【题型】证明题　【知识点】立体几何　【难度】hard
空间直角坐标系 \(O-xyz\) 中，任何一个平面的方程都能表示成 \(Ax+By+Cz+D=0\)（其中 \(A,B,C,D\in\mathbb{R},A^2+B^2+C^2\neq 0\)），且 \(\vec{n}=(A,B,C)\) 为该平面的法向量。

(1) 若平面 \(\alpha: x+y+z=2\)，\(\beta: mx+y+z=2\)，且 \(\alpha\perp\beta\)，求实数 \(m\) 的值；

(2) 请利用法向量和投影向量的相关知识证明：点 \(P(x_0,y_0,z_0)\) 到平面 \(Ax+By+Cz+D=0\) 的距离为
\[
d=\frac{|Ax_0+By_0+Cz_0+D|}{\sqrt{A^2+B^2+C^2}},
\]
若记集合 \(Q=\{(x,y,z)\mid |x|+|y|+|z|=2\}\) 所围成的几何体为 \(U\)，求 \(U\) 的内切球的表面积；

(3) 记集合 \(T=\{(x,y,z)\mid |x|+|y|\leq 2,|y|+|z|\leq 2,|z|+|x|\leq 2\}\) 中所有点构成的几何体为 \(W\)。
① 求 \(W\) 的体积 \(V\) 的值；
② 求 \(W\) 的相邻（有公共棱）两个面所成二面角的大小。
【解答】
\textbf{【答案】}
(1) \(\boldsymbol{m=-2}\)

(2) \(\boldsymbol{\dfrac{16\pi}{3}}\)

(3) ①\(\boldsymbol{16}\)；②\(\boldsymbol{\dfrac{2\pi}{3}}\)

\vspace{0.8em}
\textbf{【分析】}
(1) 根据题意可得两个面的法向量，结合向量垂直运算求解；

(2) 分析可知几何体为正八面体。法1：根据题中公式直接求内切圆半径，即可得表面积；法2：利用等体积法求内切圆半径，即可得表面积；

(3) 根据题意分析几何体的结构特征。①利用割补法求体积；②求相应的法向量，利用空间向量求二面角。

\vspace{0.8em}
\textbf{【详解】}
(1) 根据题意，平面 \(\alpha\) 的法向量 \(\vec{n_1}=(1,1,1)\)，平面 \(\beta\) 的法向量 \(\vec{n_2}=(m,1,1)\)，
所以 \(\vec{n_1}\cdot\vec{n_2}=1\times m+1\times 1+1\times 1=0\)，故 \(m=-2\)。

\vspace{0.5em}
(2) 不妨设 \(C\neq 0\)，在平面 \(Ax+By+Cz+D=0\) 内取一点 \(Q\!\left(0,0,-\dfrac{D}{C}\right)\)，则向量 \(\overrightarrow{QP}=(x_0,y_0,z_0+\dfrac{D}{C})\)，
取平面 \(Ax+By+Cz+D=0\) 的一个法向量 \(\vec{n}=(A,B,C)\)，
所以点 \(P(x_0,y_0,z_0)\) 到平面 \(Ax+By+Cz+D=0\) 的距离
\[
d=\frac{|\overrightarrow{QP}\cdot\vec{n}|}{|\vec{n}|}=\frac{|Ax_0+By_0+Cz_0+D|}{\sqrt{A^2+B^2+C^2}}.
\]

对于 \(Q=\{(x,y,z)\mid |x|+|y|+|z|=2\}\)，
当 \(x,y,z>0\) 时，\(x+y+z=2\) 表示经过 \((2,0,0)\)，\((0,2,0)\)，\((0,0,2)\) 的平面在第一象限的部分。
由对称性可知 \(U\) 表示 \((\pm 2,0,0)\)，\((0,\pm 2,0)\)，\((0,0,\pm 2)\) 这六个顶点形成的正八面体。

\noindent\textsl{法1：} 设内切球的半径为 \(r\)，则 \(r\) 即为原点 \(O\) 到平面 \(x+y+z=2\) 的距离，
\[
r=\frac{|0+0+0+2|}{\sqrt{1^2+1^2+1^2}}=\frac{2\sqrt{3}}{3}.
\]
所以内切球的表面积为
\[
S=4\pi r^2=4\pi\!\left(\frac{2\sqrt{3}}{3}\right)^2=\frac{16\pi}{3};
\]

\noindent\textsl{法2：} 考虑 \(Q'=\{(x,y,z)\mid x+y+z\leq 2,x\geq 0,y\geq 0,z\geq 0\}\)；
即为三个坐标平面与 \(x+y+z=2\) 围成的四面体，其四个顶点分别为 \((0,0,0)\)，\((2,0,0)\)，\((0,2,0)\)，\((0,0,2)\)，
此四面体的体积为
\[
V_{Q'}=\frac{1}{3}\times 2\times\!\left(\frac{1}{2}\times 2\times 2\right)=\frac{4}{3},
\]
由对称性知，正八面体 \(U\) 的体积 \(V_1=8V_{Q'}=\frac{32}{3}\)。

设内切球的半径为 \(r\)，正八面体 \(U\) 的表面积
\[
S=8\times\!\left(\frac{1}{2}\times 2\sqrt{2}\times 2\sqrt{2}\times\frac{\sqrt{3}}{2}\right)=16\sqrt{3},
\]
所以 \(V_1=\frac{1}{3}Sr=\frac{32}{3}\)，解得：\(r=\frac{2\sqrt{3}}{3}\)。
所以内切球的表面积为
\[
S=4\pi r^2=4\pi\!\left(\frac{2\sqrt{3}}{3}\right)^2=\frac{16\pi}{3};
\]

\vspace{0.5em}
(3) 由 (2) 可知 \(Q=\{(x,y,z)\mid |x|+|y|+|z|=2\}\) 所围几何体是关于平面 \(xOy\)，\(yOz\)，\(zOx\) 对称的，其在第一卦限的形状为正三棱锥，如图其中 \(OA\)、\(OB\)、\(OC\) 两两垂直，且 \(OA=OB=OC=2\)。

集合 \(T=\{(x,y,z)\mid |x|+|y|\leq 2,|y|+|z|\leq 2,|z|+|x|\leq 2\}\) 所表示的几何图形 \(W\) 也关于平面 \(xOy\)，\(yOz\)，\(zOx\) 对称，其在第一卦限内的部分 \(T'=\{(x,y,z)\mid x+y\leq 2,y+z\leq 2,z+x\leq 2\}\) 的图形如图 (1)，

① 如图 2，就是把图 1 的几何图形进行分割的结果。

所以 \(T\) 所构成的几何体 \(W\) 如图 3 所示。

\noindent\textsl{法一：} 其中正方体 \(ABCD-LLJM\) 记为集合 \(P\) 所构成的区域。
而 \(E-ABCD\) 构成了一个正四棱锥，且 \(E\) 到面 \(ABCD\) 的距离为 1，
所以 \(V_P=2\times 2\times 2=8\)，\(V_{E-ABCD}=\frac{1}{3}\times 1\times 2\times 2=\frac{4}{3}\)，
所以几何体 \(W\) 的体积 \(V=V_P+6V_{E-ABCD}=2\times 2\times 2+6\times\frac{4}{3}=16\)。

\noindent\textsl{法二：} 从图 2 可以看出，几何体 \(W\) 在第一卦限的部分为有公共底面 \(EGH\) 的两个三棱锥 \(O-EGH\) 和 \(C-EGH\)。设其体积为 \(V_2\)。
由正方体的性质可知 \(OC\perp\) 面 \(EGH\)。
因为 \(EG=GH=EH=2\sqrt{2}\)，\(OC=\sqrt{1^2+1^2+1^2}=\sqrt{3}\)，
所以其体积
\[
V_2=\frac{1}{3}\times\frac{1}{2}\times 2\sqrt{2}\times 2\sqrt{2}\times\sin 60^\circ\times\sqrt{3}=2.
\]
所以几何体 \(W\) 的体积 \(V=8V_2=8\times 2=16\)。

② 由题意可知：面 \(EBC\) 方程为 \(x+z-2=0\)，所以其法向量 \(\vec{n_3}=(1,0,1)\)，面 \(ECD\) 方程为 \(y+z-2=0\)，其法向量 \(\vec{n_4}=(0,1,1)\)。
所以
\[
\cos\langle\vec{n_3},\vec{n_4}\rangle=\frac{\vec{n_3}\cdot\vec{n_4}}{|\vec{n_3}|\cdot|\vec{n_4}|}=\frac{0+0+1}{\sqrt{2}\cdot\sqrt{2}}=\frac{1}{2}.
\]
由图知两个相邻的面所成角为钝角。
故 \(W\) 相邻两个面所成角为 \(\frac{2\pi}{3}\)。

\vspace{0.8em}
\textbf{【点睛】}
关键点睛：本题考查立体几何新定义，解题关键是利用新定义求出法向量，然后利用向量求法得到所要求的二面角余弦值即可。
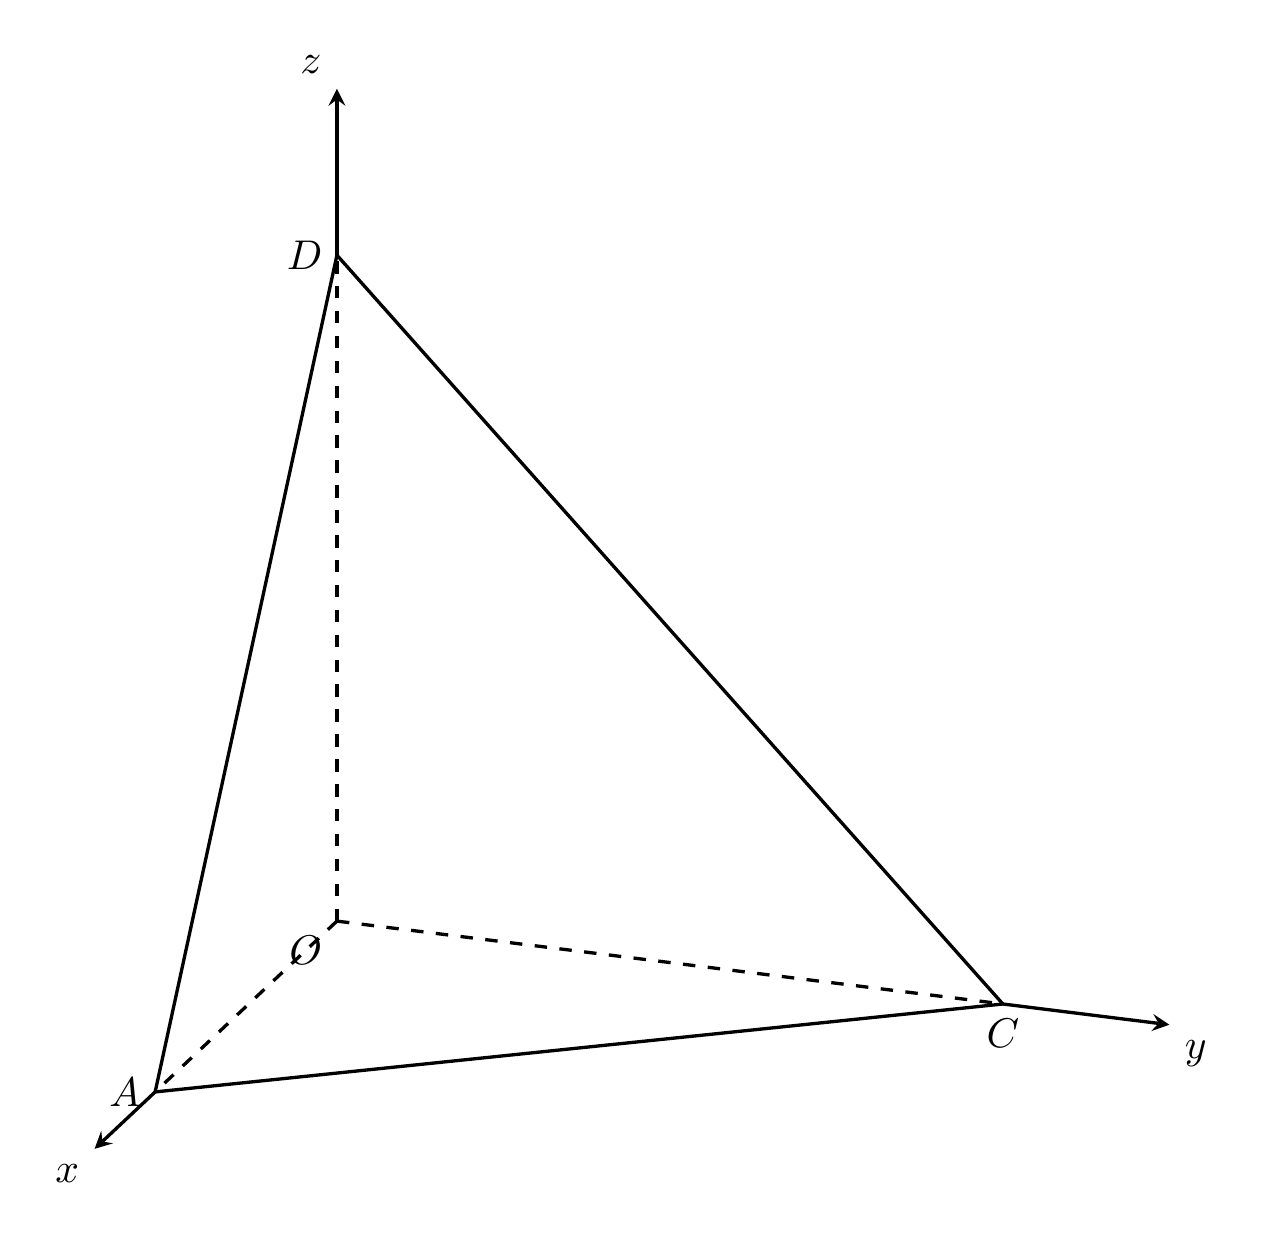
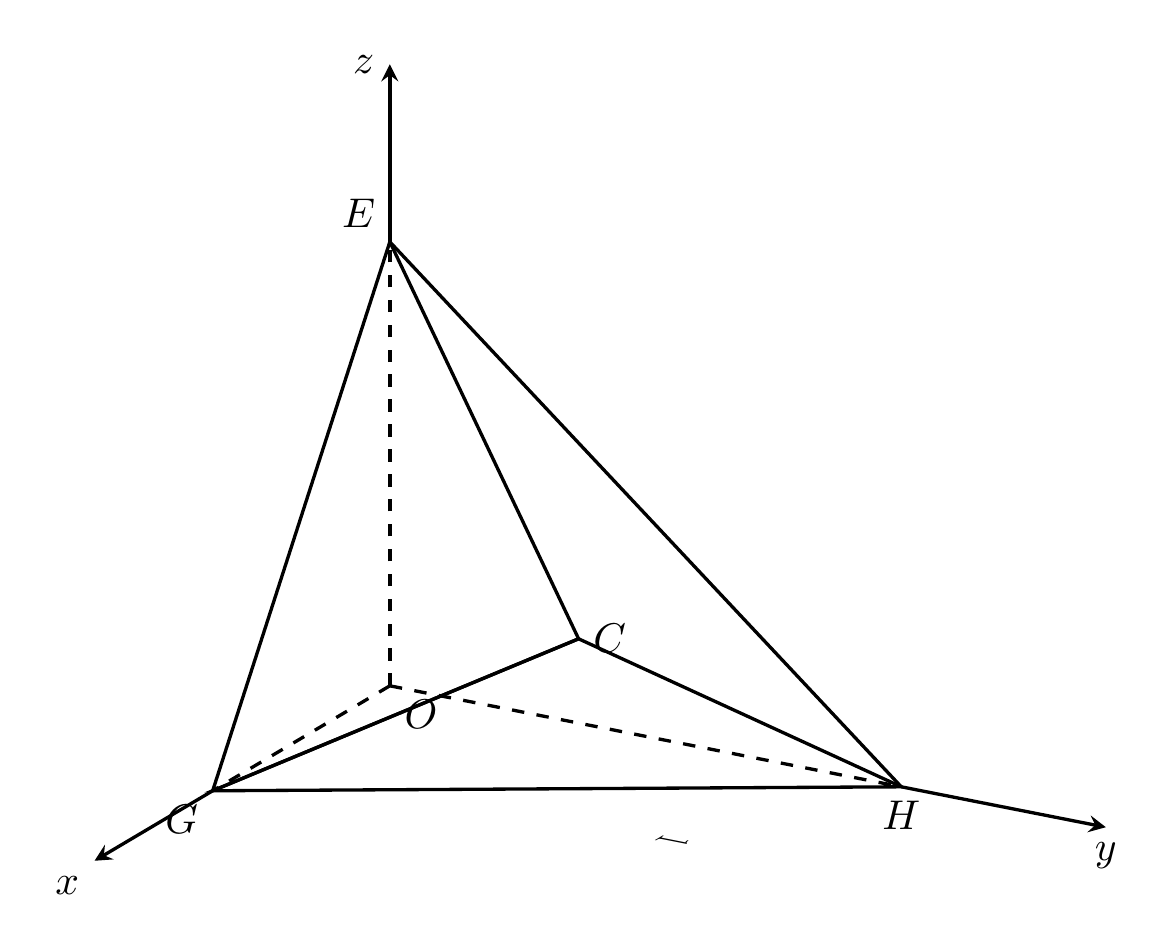
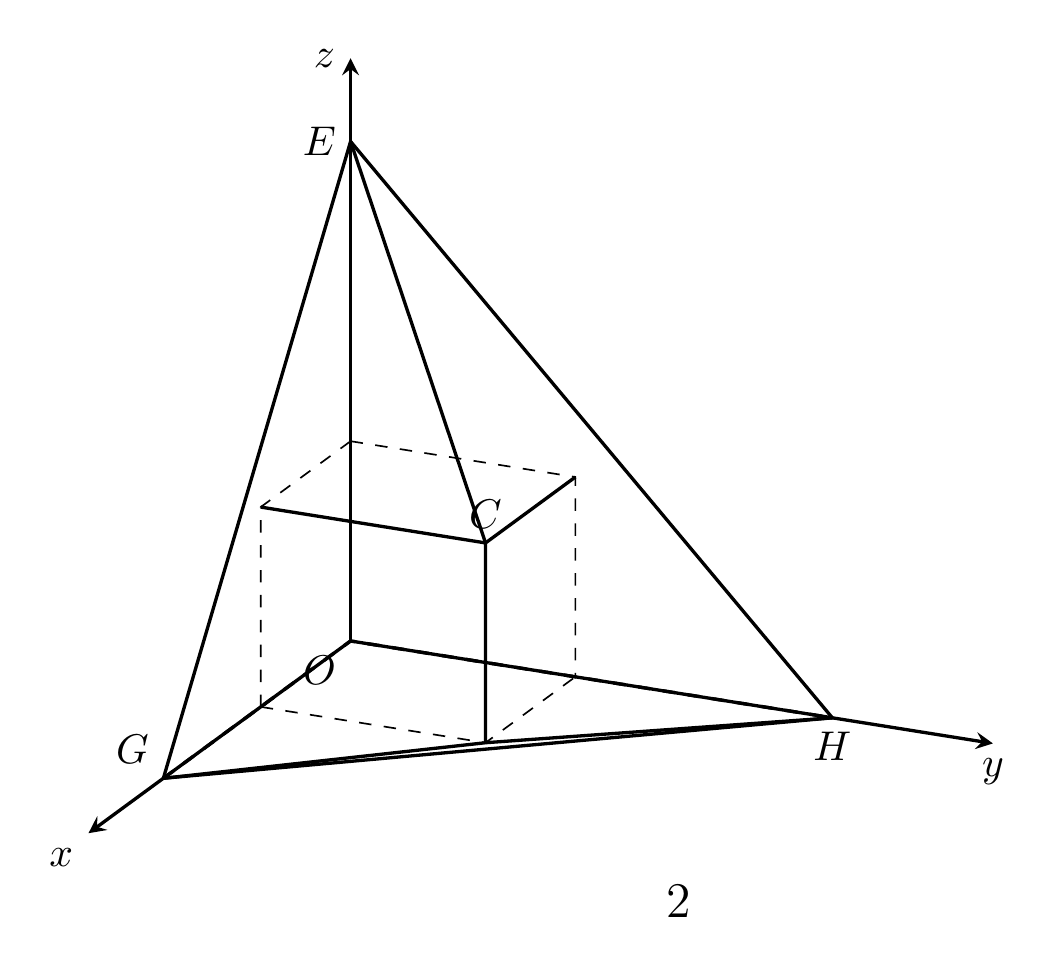
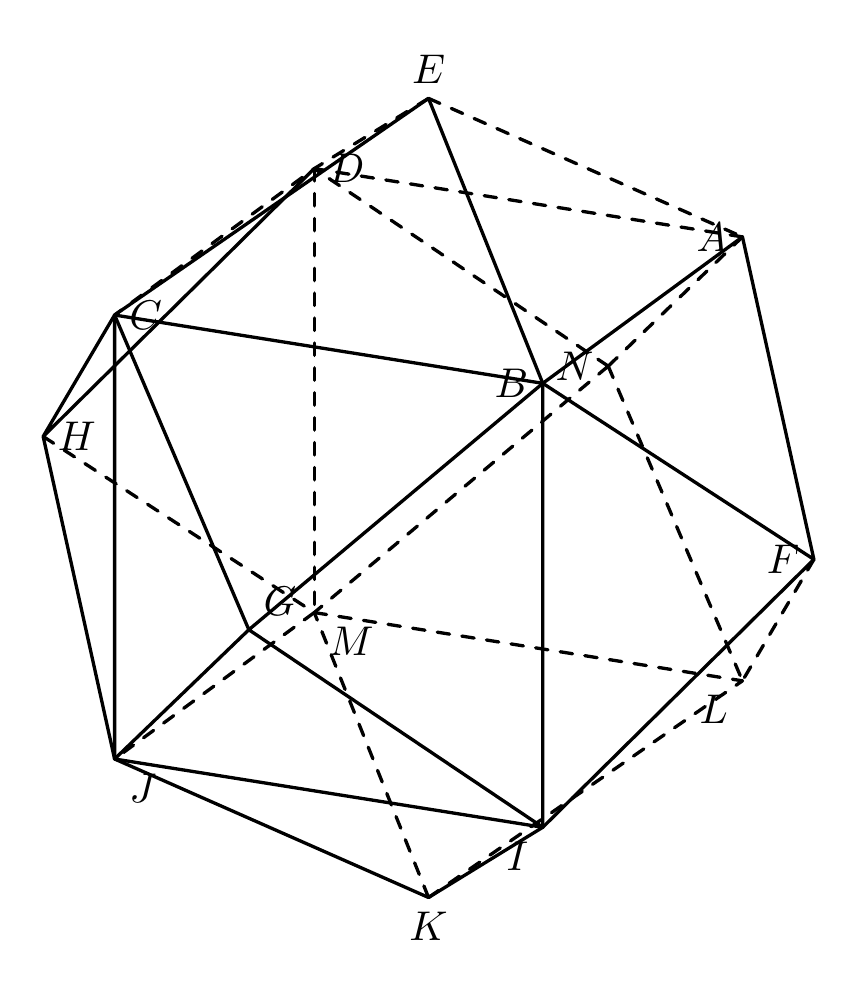